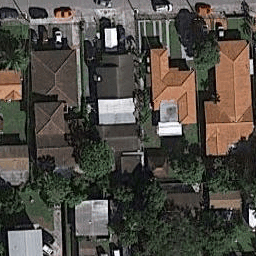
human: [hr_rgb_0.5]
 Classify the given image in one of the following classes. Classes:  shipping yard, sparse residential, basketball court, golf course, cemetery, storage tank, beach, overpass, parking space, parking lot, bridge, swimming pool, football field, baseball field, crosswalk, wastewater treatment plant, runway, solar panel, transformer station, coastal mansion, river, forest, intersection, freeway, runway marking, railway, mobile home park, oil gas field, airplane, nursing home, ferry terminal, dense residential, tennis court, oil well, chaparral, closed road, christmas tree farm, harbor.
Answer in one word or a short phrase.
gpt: dense residential